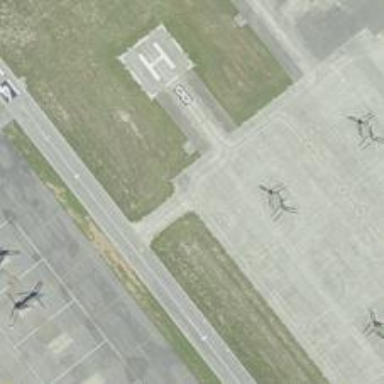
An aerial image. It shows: View of taxiway at the airport.